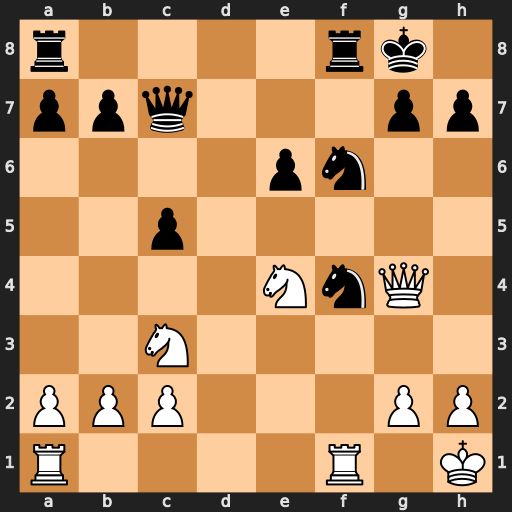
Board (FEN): r4rk1/ppq3pp/4pn2/2p5/4NnQ1/2N5/PPP3PP/R4R1K
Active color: w
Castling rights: -
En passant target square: -
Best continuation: Qxf4 Qxf4 Rxf4